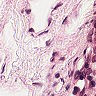
Metastatic tissue present: no